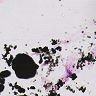
Metastatic tissue present: no